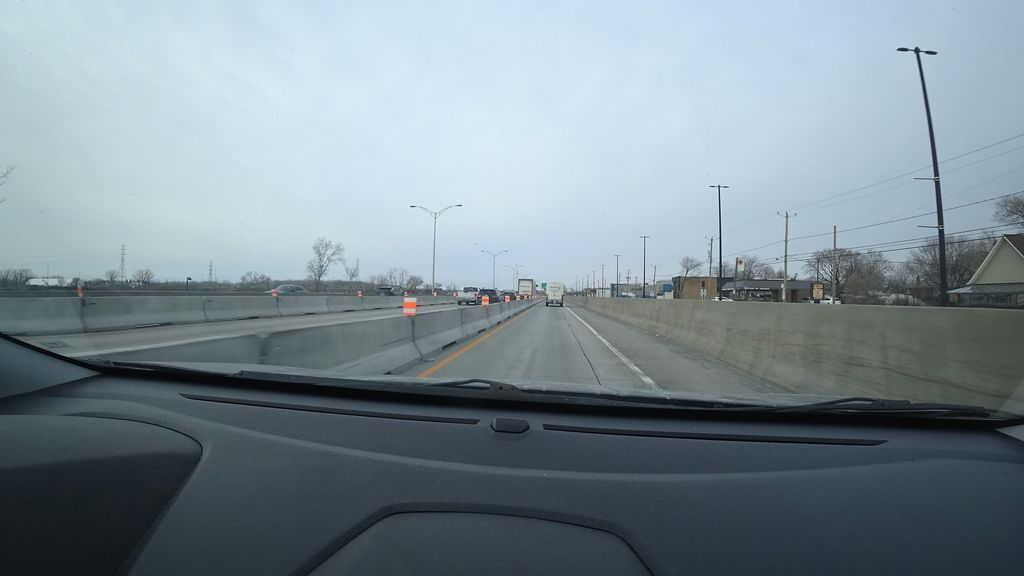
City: montreal